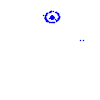
Particle: electron